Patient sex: M
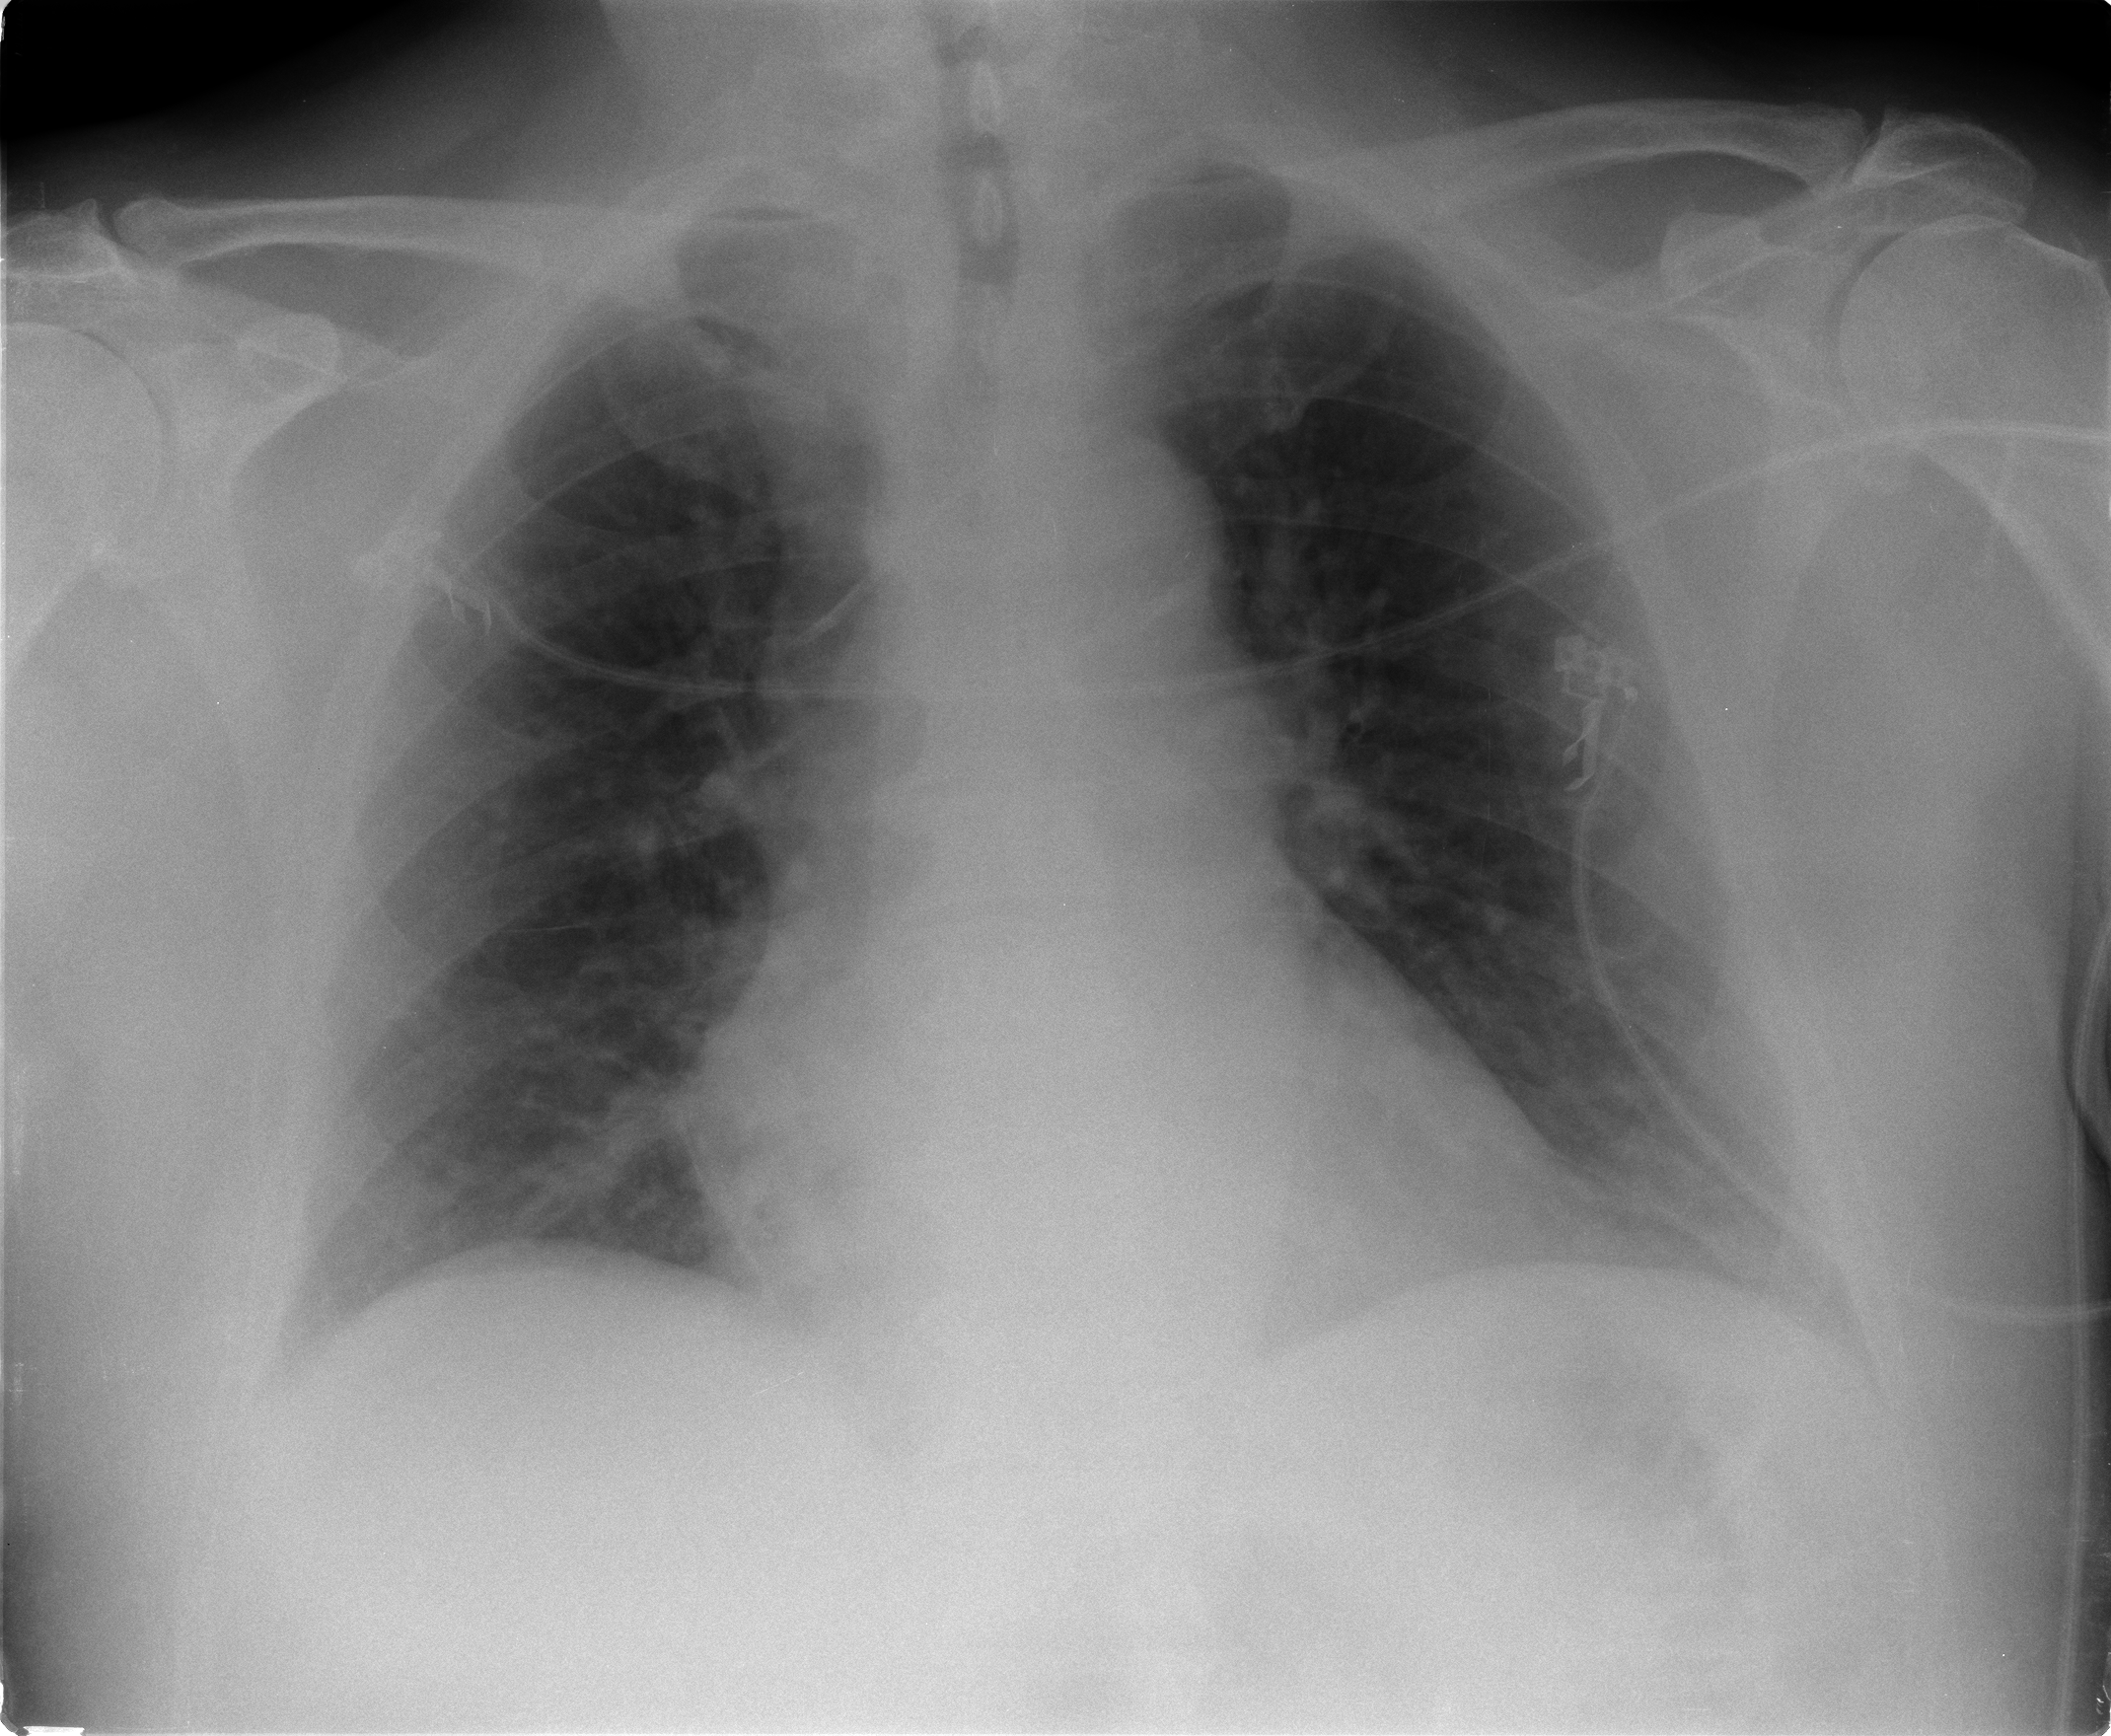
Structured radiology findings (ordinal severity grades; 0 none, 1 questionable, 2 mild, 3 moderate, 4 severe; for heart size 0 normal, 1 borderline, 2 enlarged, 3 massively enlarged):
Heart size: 0
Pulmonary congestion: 0
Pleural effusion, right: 0
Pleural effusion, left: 0
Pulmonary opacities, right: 1
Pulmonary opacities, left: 0
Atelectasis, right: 0
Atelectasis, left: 1